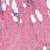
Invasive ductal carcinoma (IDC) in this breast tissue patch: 1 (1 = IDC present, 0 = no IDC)